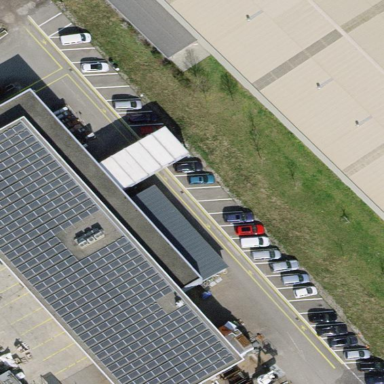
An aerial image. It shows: Parking area.